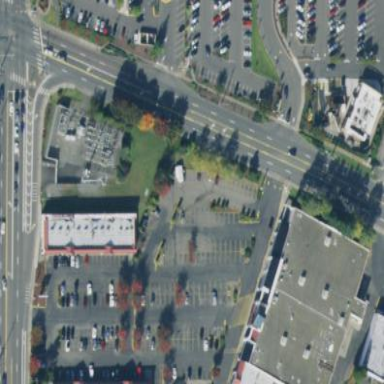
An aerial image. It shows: Retail area.